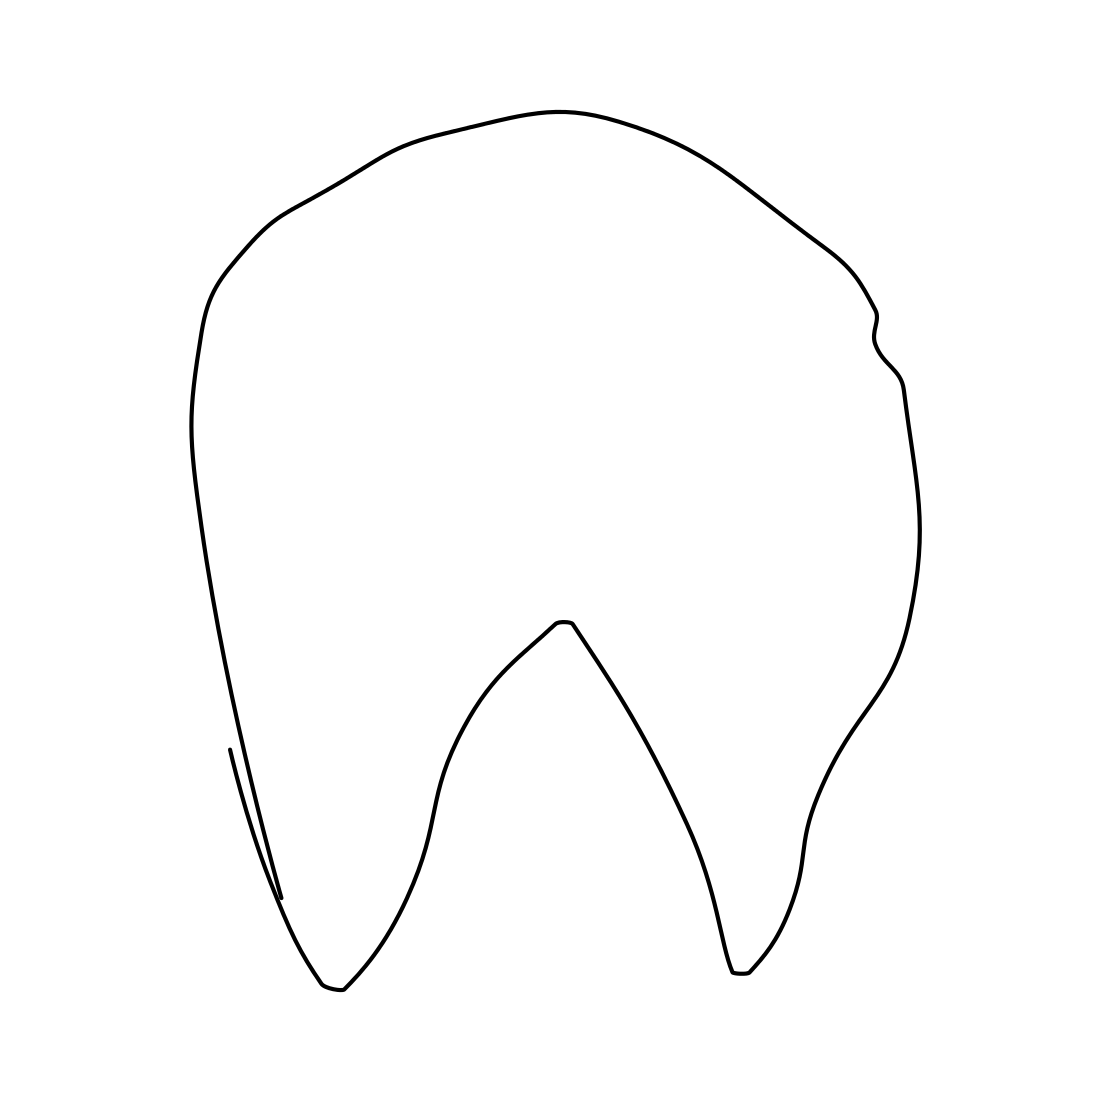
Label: tooth